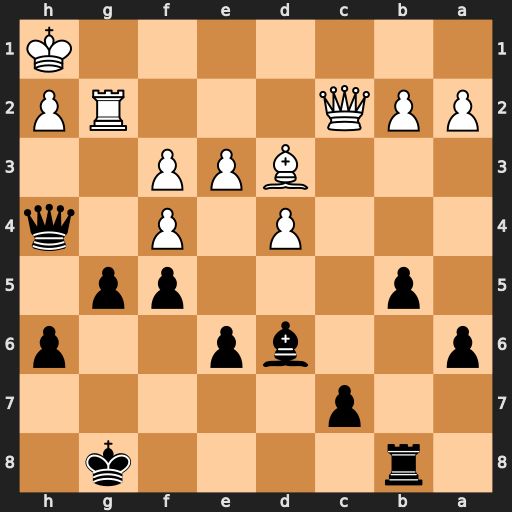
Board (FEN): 1r4k1/2p5/p2bp2p/1p3pp1/3P1P1q/3BPP2/PPQ3RP/7K
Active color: b
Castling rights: -
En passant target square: -
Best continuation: Qe1+ Rg1 Qxe3